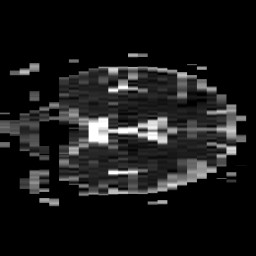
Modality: ADC
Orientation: coronal
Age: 34
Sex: female
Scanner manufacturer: philips
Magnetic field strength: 3 T
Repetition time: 4.626 s
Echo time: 0.07409 s